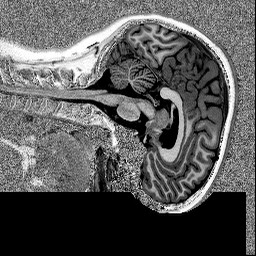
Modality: MP2RAGE
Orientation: sagittal
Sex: female